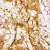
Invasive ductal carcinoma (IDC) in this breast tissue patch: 0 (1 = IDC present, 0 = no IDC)